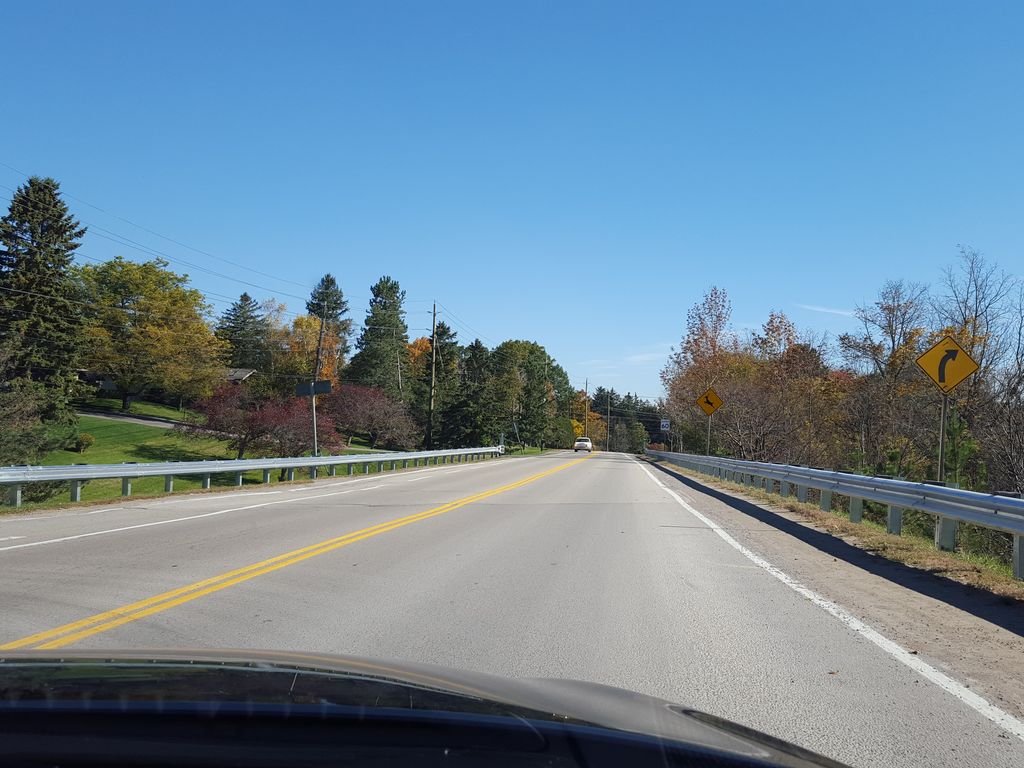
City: hamilton